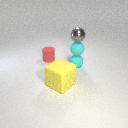
large yellow rubber cube in front of small red rubber cylinder